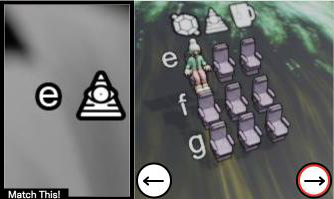
Task: seats
Answer: no